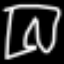
Label: pants